Question: In my use of KineticJS I block with a problem.
I want to draw three shapes: a triangle, a circle and a particular shape.
So there is no problem, but then I want the overlay makes my three shapes as the image below.

- The blue circle is anchored in the particular black shape- The part of the triangle that overlays the blue circle must have a certain color (gray in the example) and the part that does not touch the blue circle a different color (pink in the example)
Thanks for your help
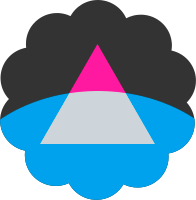
Answer: I would do this with clipping.

'''
1. draw the cloud in black.
2. clip with cloud.
3. draw circle in blue.
4. draw triangle in pink.
5. clip with circle.
6. draw triangle in grey.
7. and restore context.
'''
fiddle is here :
<URL>